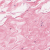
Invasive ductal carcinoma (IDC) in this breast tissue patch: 0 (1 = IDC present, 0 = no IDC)